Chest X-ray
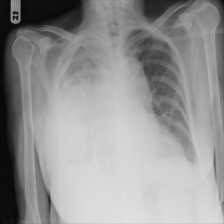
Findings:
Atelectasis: negative
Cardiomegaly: negative
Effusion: positive
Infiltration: negative
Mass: negative
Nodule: negative
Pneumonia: negative
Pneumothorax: negative
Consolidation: positive
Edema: negative
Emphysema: negative
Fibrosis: negative
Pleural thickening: negative
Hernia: negative